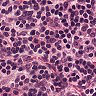
Metastatic tissue present: no